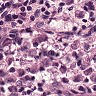
Metastatic tissue present: yes